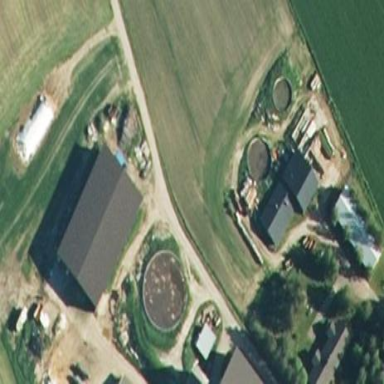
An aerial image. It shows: Farmyard area.